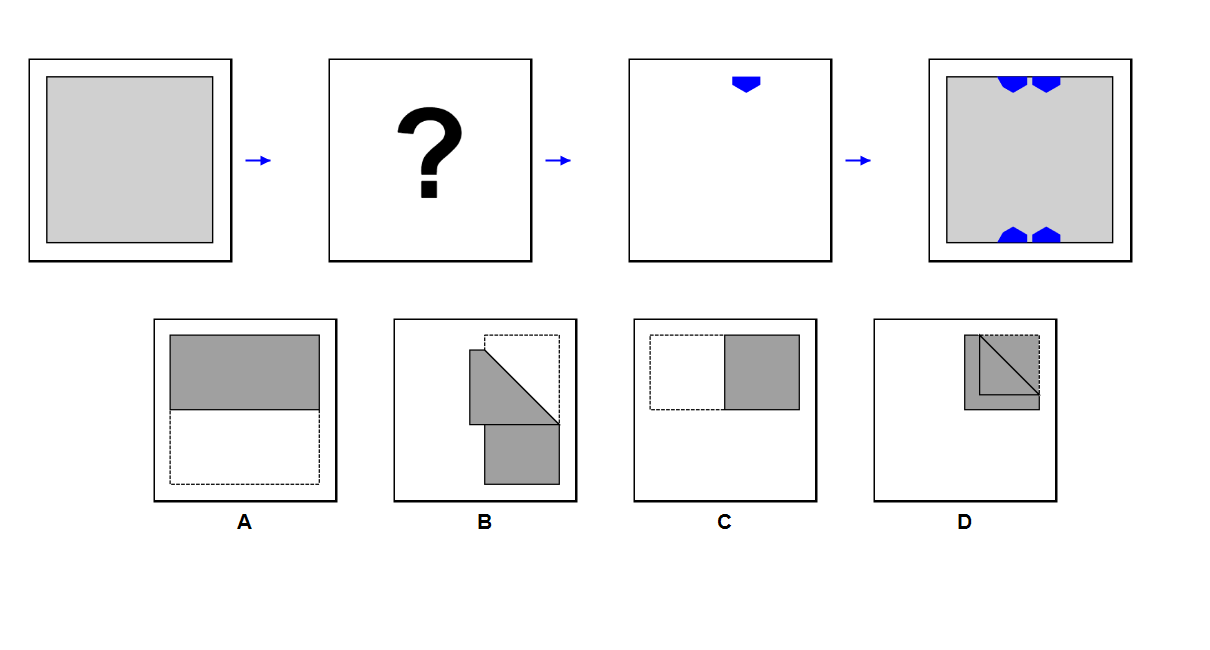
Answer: B